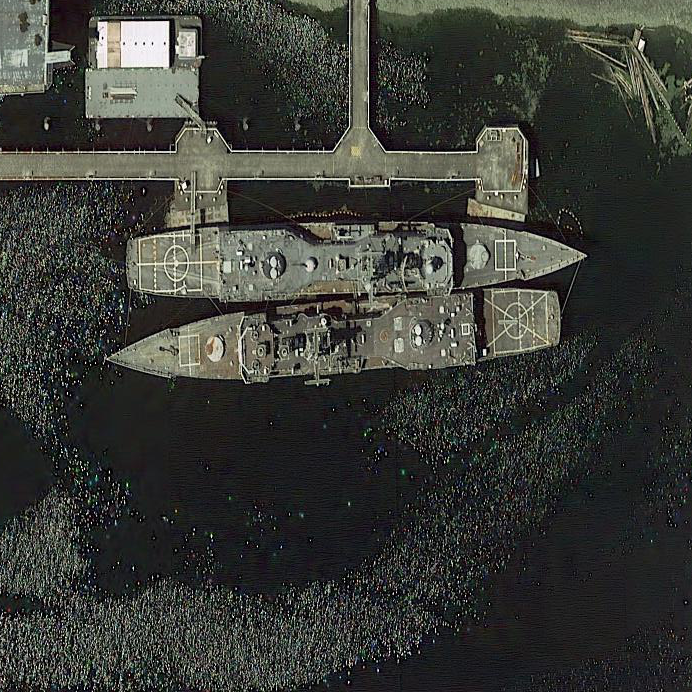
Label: cruiser